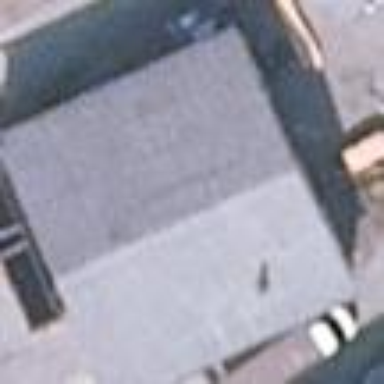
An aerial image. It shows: Industrial building with gabled roof.